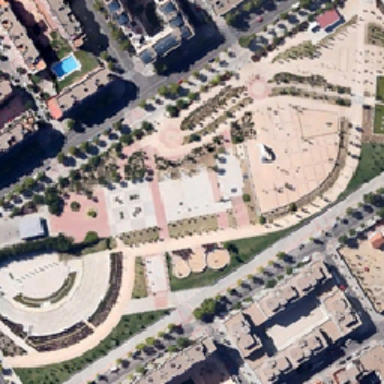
Some buildings are on both sides of rectangular squares .